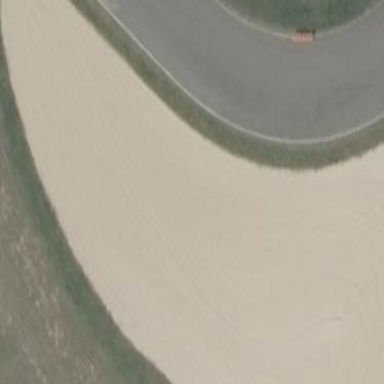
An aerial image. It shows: Gravel trap in sandy natural environment.